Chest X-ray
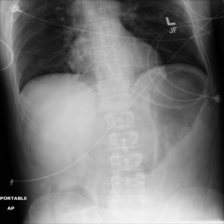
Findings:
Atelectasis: negative
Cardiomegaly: negative
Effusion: negative
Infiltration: negative
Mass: negative
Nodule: negative
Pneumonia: negative
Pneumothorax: negative
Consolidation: negative
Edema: negative
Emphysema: negative
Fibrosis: negative
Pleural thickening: negative
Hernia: negative